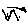
Label: zigzag